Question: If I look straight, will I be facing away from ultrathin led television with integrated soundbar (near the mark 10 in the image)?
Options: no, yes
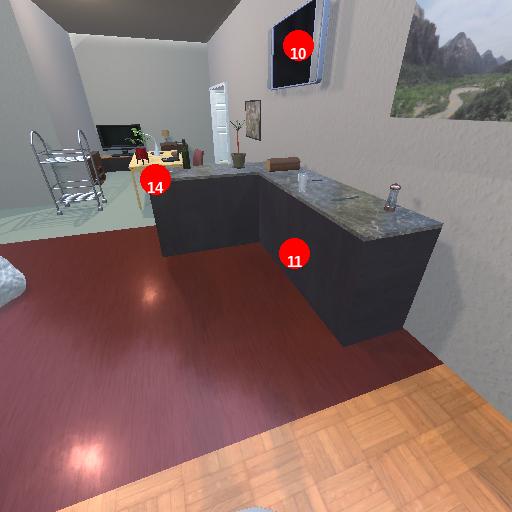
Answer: no